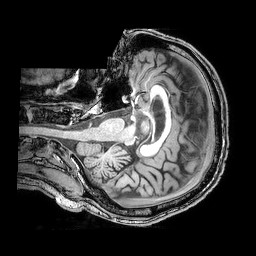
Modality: T1w
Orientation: axial
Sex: male
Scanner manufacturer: philips
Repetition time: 0.00813 s
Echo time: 0.00372 s